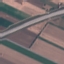
Label: Highway